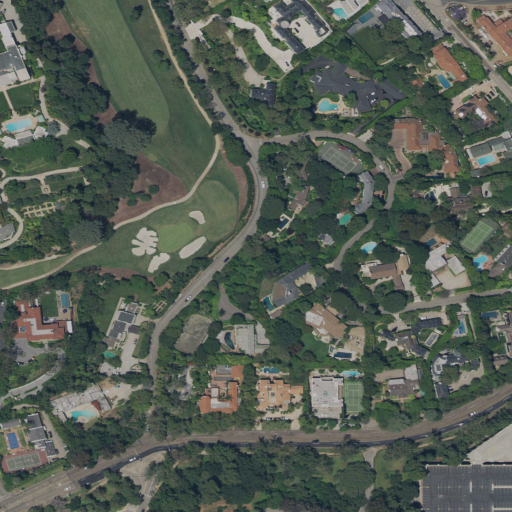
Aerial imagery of valley in California named Stone Canyon containing open development, low intensity development, medium intensity development, mixed forest, pasture, high intensity development, grassland, evergreen forest, and shrub